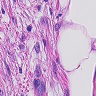
Metastatic tissue present: yes